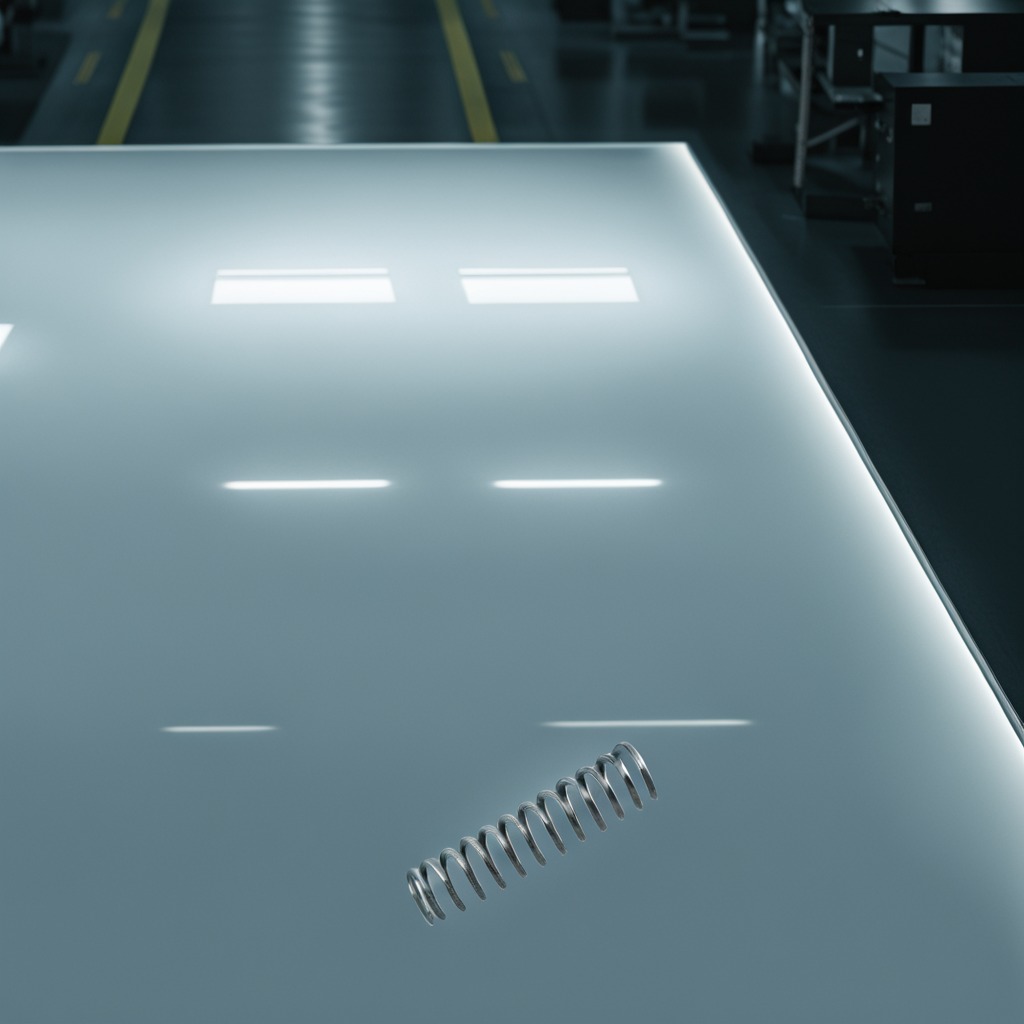
A coiled metal spring lies on a high-gloss table in a ship maintenance bay industrial lighting.